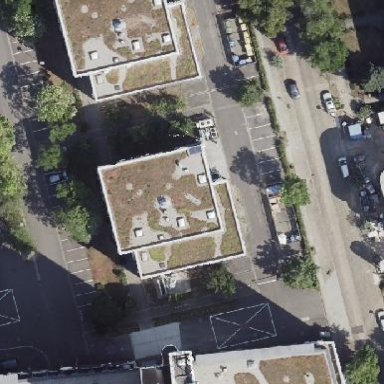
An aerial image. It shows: Building with flat grass-covered roof.